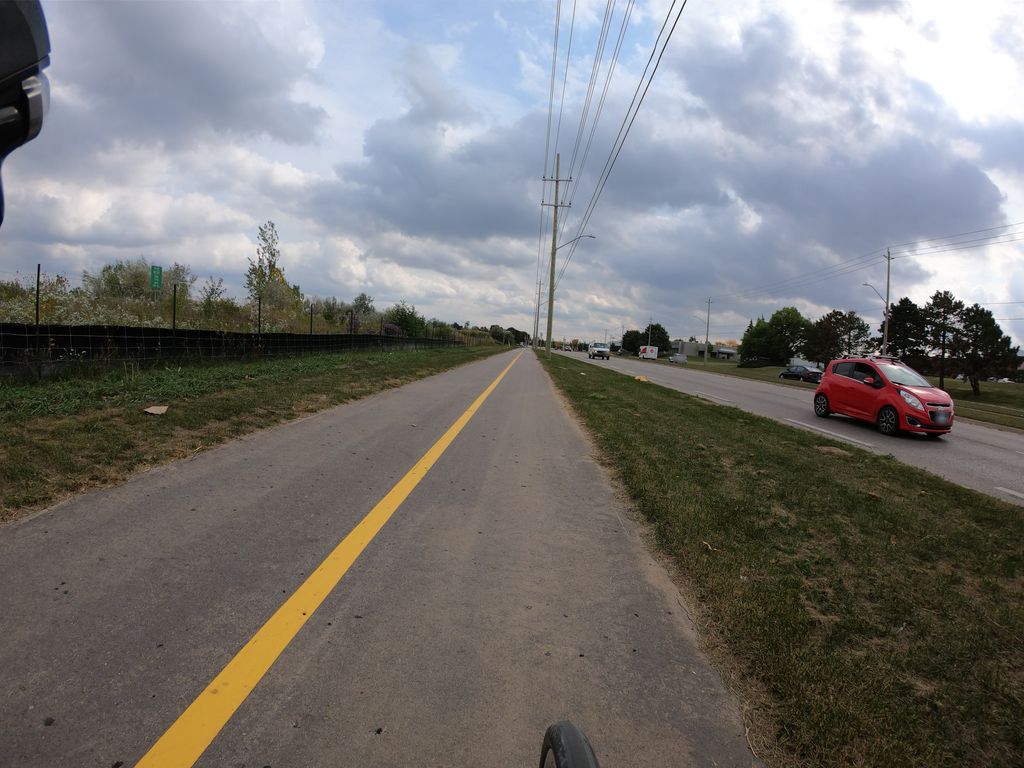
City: kitchener-waterloo